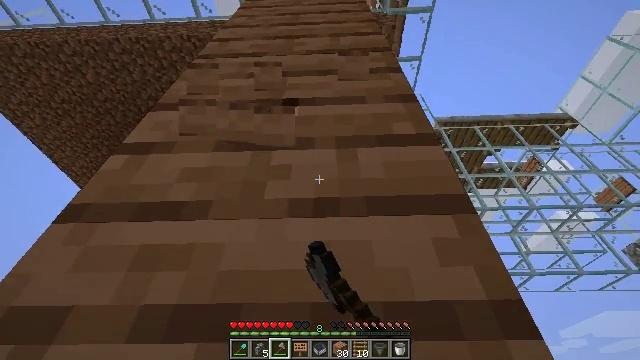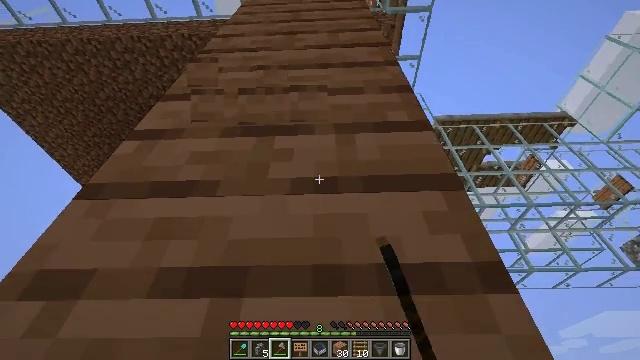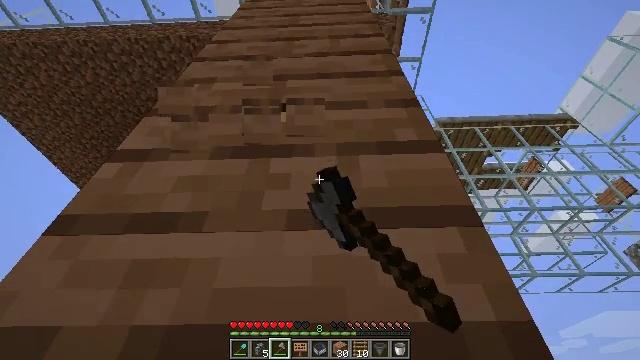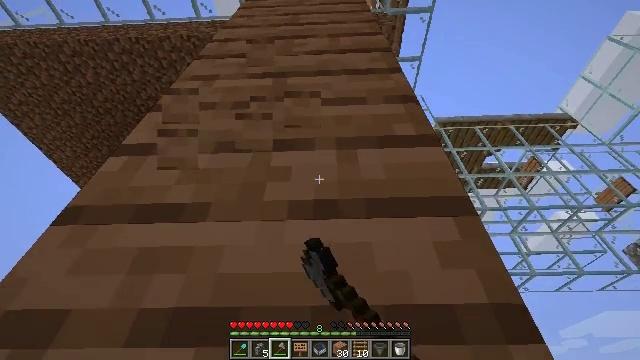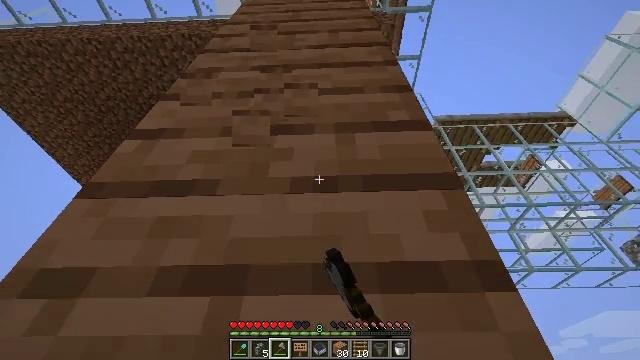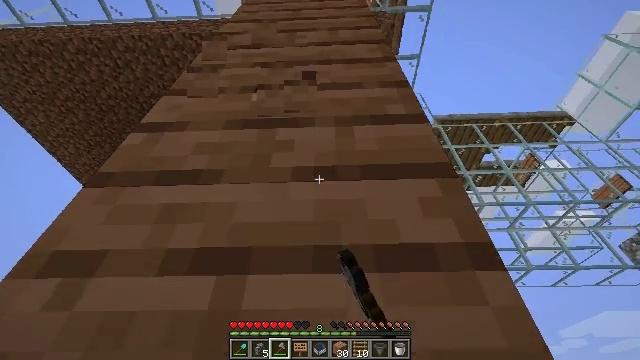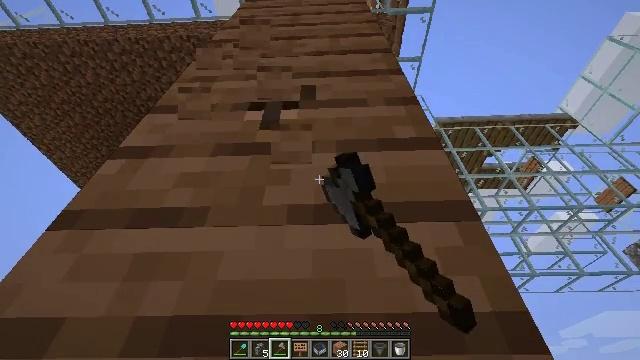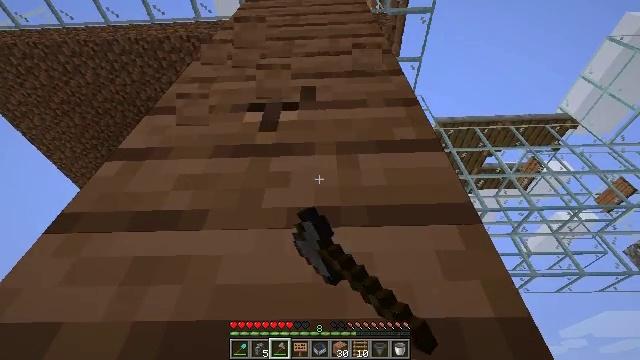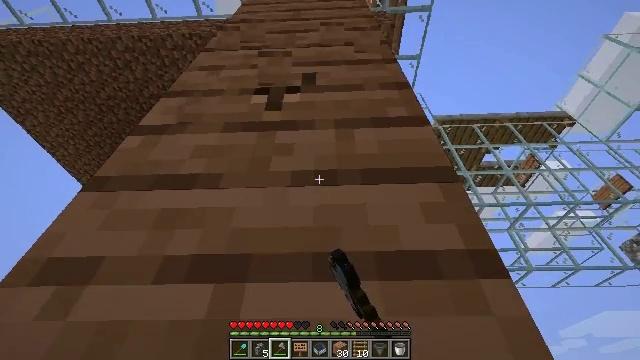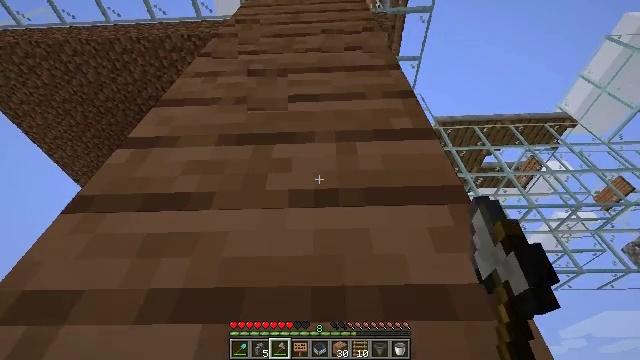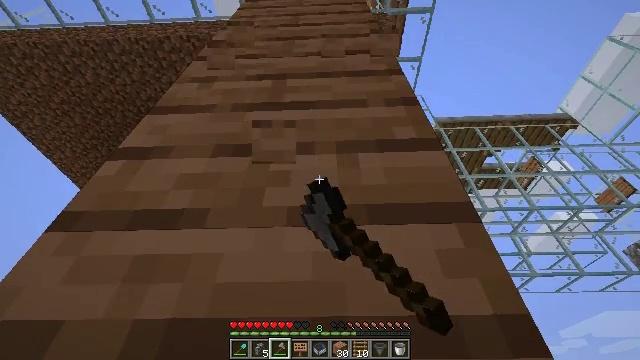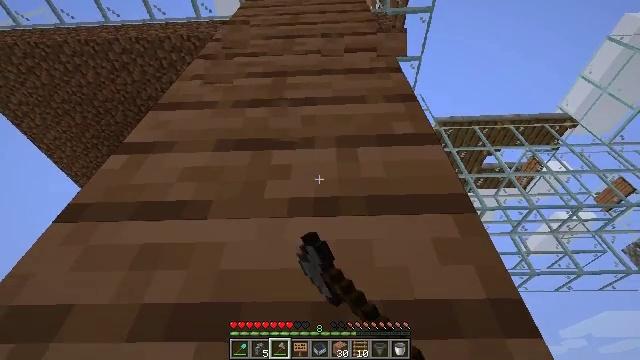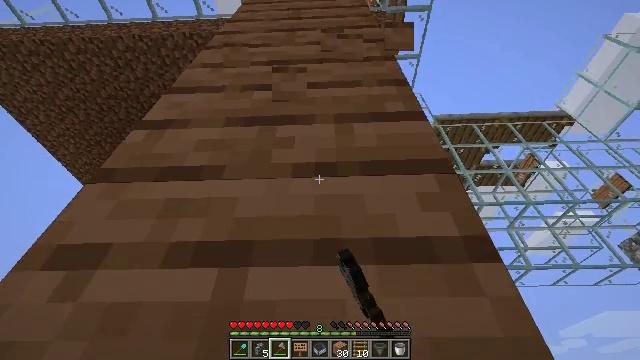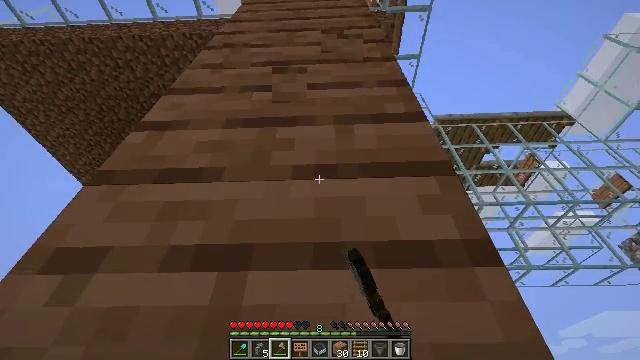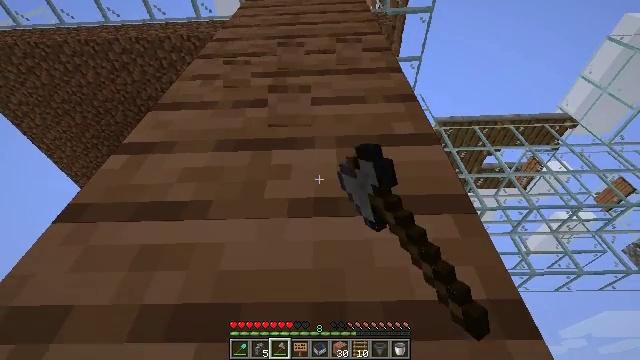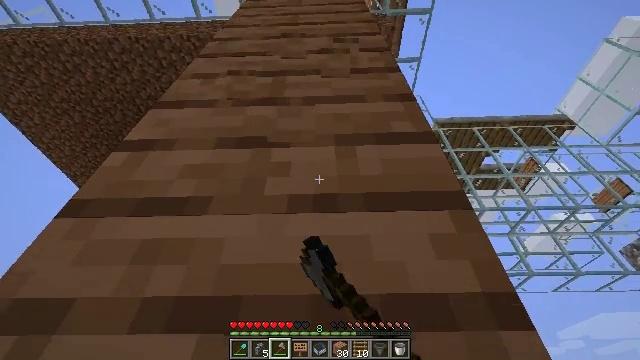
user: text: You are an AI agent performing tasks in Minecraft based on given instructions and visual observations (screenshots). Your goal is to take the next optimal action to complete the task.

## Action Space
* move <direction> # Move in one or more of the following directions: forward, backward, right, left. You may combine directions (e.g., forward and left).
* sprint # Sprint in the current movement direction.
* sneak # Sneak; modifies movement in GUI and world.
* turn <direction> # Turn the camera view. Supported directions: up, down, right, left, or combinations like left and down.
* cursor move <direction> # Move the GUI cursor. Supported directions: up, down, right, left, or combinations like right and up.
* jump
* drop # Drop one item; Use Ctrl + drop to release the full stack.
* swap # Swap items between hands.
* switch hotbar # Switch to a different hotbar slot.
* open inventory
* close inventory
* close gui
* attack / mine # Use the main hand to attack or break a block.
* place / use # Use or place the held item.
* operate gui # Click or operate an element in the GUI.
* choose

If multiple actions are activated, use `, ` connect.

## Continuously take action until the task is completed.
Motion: motion action
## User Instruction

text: Mine the ladder from the wall.
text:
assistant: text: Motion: attack / mine, jump
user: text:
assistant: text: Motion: attack / mine, jump
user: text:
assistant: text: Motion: attack / mine, jump
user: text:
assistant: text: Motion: attack / mine, jump
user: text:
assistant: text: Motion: attack / mine, jump
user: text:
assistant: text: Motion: attack / mine, jump
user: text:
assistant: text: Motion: attack / mine, jump
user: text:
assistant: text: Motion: attack / mine, jump
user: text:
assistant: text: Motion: attack / mine, jump
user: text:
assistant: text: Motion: attack / mine, jump
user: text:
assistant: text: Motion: attack / mine, jump
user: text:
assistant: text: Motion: attack / mine, jump
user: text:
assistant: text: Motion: attack / mine, jump
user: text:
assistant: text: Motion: attack / mine, jump
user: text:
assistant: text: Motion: attack / mine, jump
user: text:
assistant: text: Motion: turn right, attack / mine, jump
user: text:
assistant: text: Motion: turn right, attack / mine, jump
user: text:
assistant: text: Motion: turn right, attack / mine, jump
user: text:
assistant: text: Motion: attack / mine, jump
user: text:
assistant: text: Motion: attack / mine, jump
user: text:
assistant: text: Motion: attack / mine, jump
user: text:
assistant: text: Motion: attack / mine, jump
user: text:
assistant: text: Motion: attack / mine, jump
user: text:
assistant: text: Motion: attack / mine, jump
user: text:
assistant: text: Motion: attack / mine, jump
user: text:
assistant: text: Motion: attack / mine, jump
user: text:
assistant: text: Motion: attack / mine, jump
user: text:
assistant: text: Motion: attack / mine, jump
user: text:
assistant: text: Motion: attack / mine, jump
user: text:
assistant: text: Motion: attack / mine, jump